Question: I'm trying to edit the names of the factor levels of a predictor variable in R for an effect plot with the jtools package. I should be able to do this with the "pred.labels" argument, but the labels don't change. For example, using the mtcars data set I try to write out the predictor names ("four", "six", "eight") but there is no change in the figure.
'''
data(mtcars)
mtcars$cyl <- factor(mtcars$cyl)
mtest <- lm(mpg ~ cyl + hp + wt, data = mtcars)
effect_plot(mtest, pred = cyl, pred.labels = c("four", "six", "eight"))
'''

Now, if this were really my problem I would just overwrite the factor levels in the data. However, in my data set I have many factors that should have a space in their name for easy interpretation, so I don't want to recode my variables this way. Any idea how to fix this?
Thanks
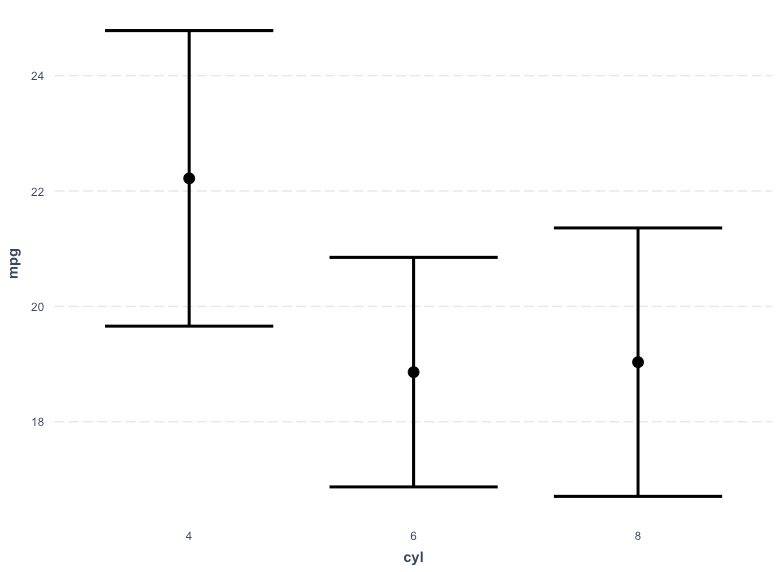
Answer: Since 'jtools' seems to use 'ggplot2' you can just change the labels like you would if you were using 'ggplot2'
'''
label <- c("four", "six", "eight")
effect_plot(mtest, pred = cyl) + scale_x_discrete(labels= label)
'''
or
'''
effect_plot(mtest, pred = cyl) + scale_x_discrete(labels= c("four", "six", "eight"))
'''
<URL>